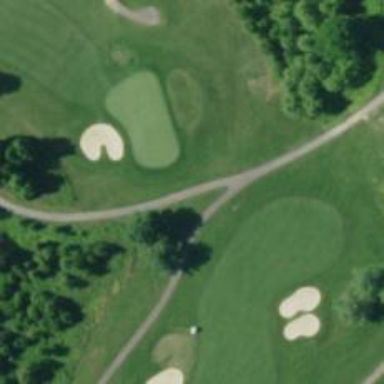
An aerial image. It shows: Path for both roads and golfers.